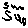
Label: sun